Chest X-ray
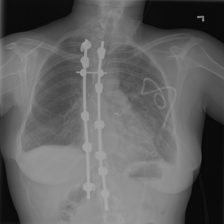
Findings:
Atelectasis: negative
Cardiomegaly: negative
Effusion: positive
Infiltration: positive
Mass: negative
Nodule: negative
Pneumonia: negative
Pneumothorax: negative
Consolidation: negative
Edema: negative
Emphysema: negative
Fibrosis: negative
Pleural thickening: negative
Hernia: negative